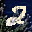
Label: 2